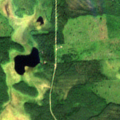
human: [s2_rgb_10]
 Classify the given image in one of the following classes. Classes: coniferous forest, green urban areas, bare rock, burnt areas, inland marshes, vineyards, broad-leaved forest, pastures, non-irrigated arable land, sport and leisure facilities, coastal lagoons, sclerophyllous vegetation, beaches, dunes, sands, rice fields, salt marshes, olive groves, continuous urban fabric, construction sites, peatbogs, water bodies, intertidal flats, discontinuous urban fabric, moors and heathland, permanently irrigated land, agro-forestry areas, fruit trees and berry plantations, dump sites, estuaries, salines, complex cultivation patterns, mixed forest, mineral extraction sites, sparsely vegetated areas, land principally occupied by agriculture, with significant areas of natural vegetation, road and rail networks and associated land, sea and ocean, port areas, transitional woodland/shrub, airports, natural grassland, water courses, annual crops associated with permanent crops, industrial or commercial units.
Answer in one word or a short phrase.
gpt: mixed forest, transitional woodland/shrub, peatbogs